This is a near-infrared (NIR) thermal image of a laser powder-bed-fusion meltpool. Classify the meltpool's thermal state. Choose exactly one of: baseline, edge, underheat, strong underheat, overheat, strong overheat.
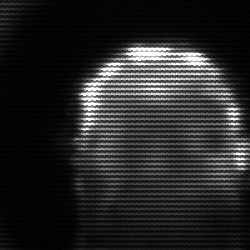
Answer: baseline